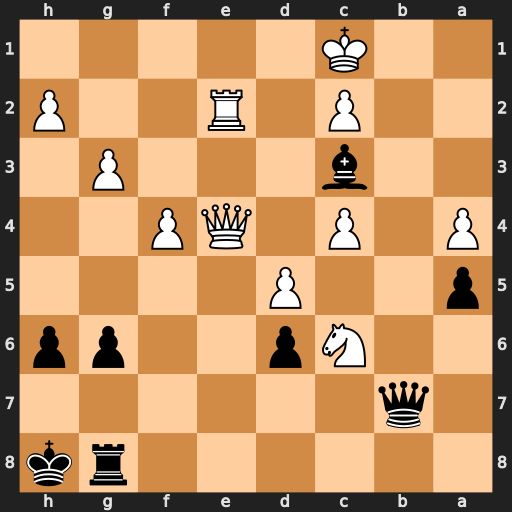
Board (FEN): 6rk/1q6/2Np2pp/p2P4/P1P1QP2/2b3P1/2P1R2P/2K5
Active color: b
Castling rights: -
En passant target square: -
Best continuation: Qb2+ Kd1 Qb1#